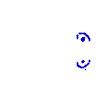
Particle: kaon